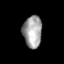
Tissue: prostate
Cell type: Fibroblasts
Senescence score: 0.6889
Nuclear area (px): 595
Mean DAPI intensity: 161.029